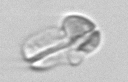
Label: Karenia